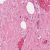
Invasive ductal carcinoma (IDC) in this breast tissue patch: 0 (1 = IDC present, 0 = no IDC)